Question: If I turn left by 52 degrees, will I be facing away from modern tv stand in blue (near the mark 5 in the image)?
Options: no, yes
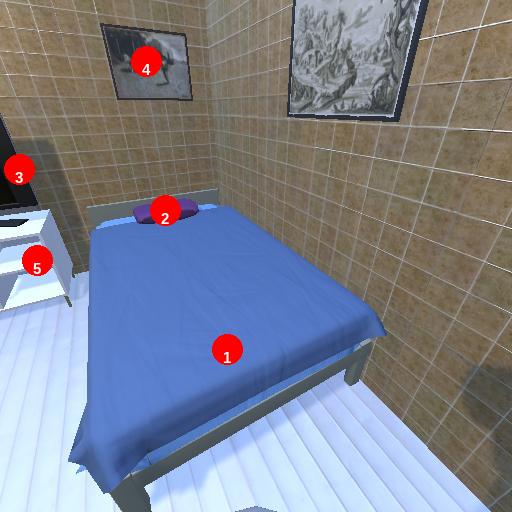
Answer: no